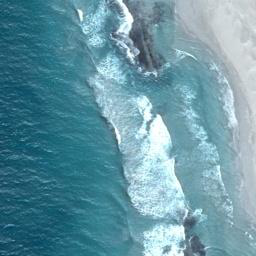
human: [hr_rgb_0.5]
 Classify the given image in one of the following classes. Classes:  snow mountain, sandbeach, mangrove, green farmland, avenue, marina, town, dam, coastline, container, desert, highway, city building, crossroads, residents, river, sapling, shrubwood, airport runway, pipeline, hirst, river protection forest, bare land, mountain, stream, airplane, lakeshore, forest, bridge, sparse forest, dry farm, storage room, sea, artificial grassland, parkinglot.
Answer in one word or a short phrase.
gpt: coastline